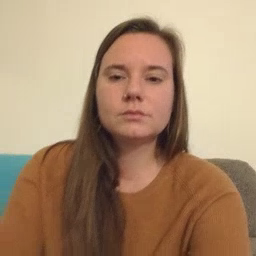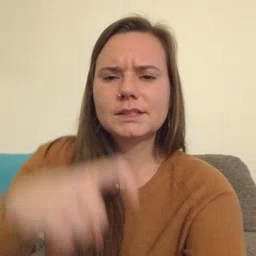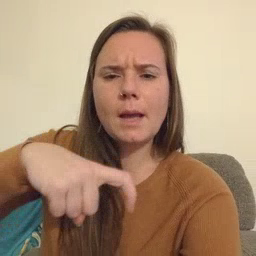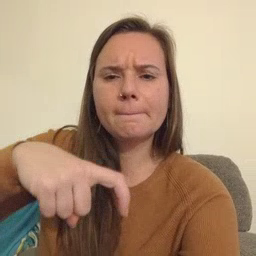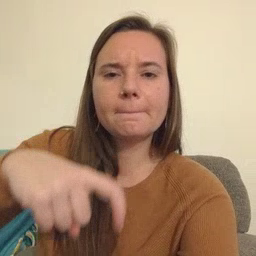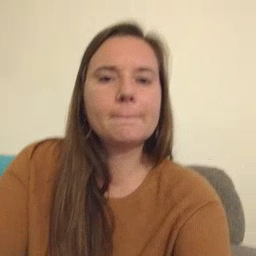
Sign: time